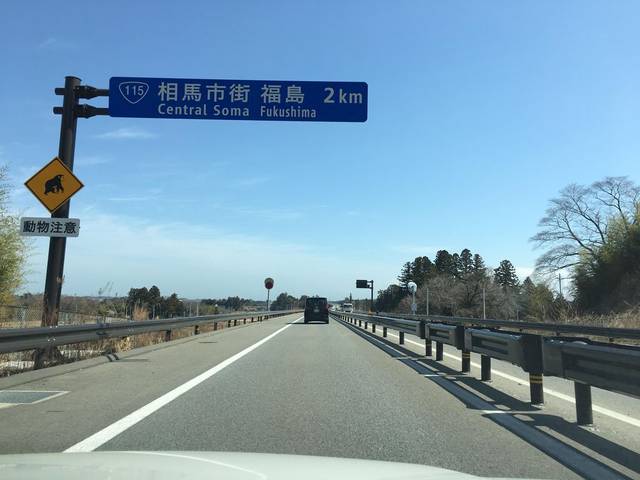
Region: Japan
Coordinates: 37.773, 140.887